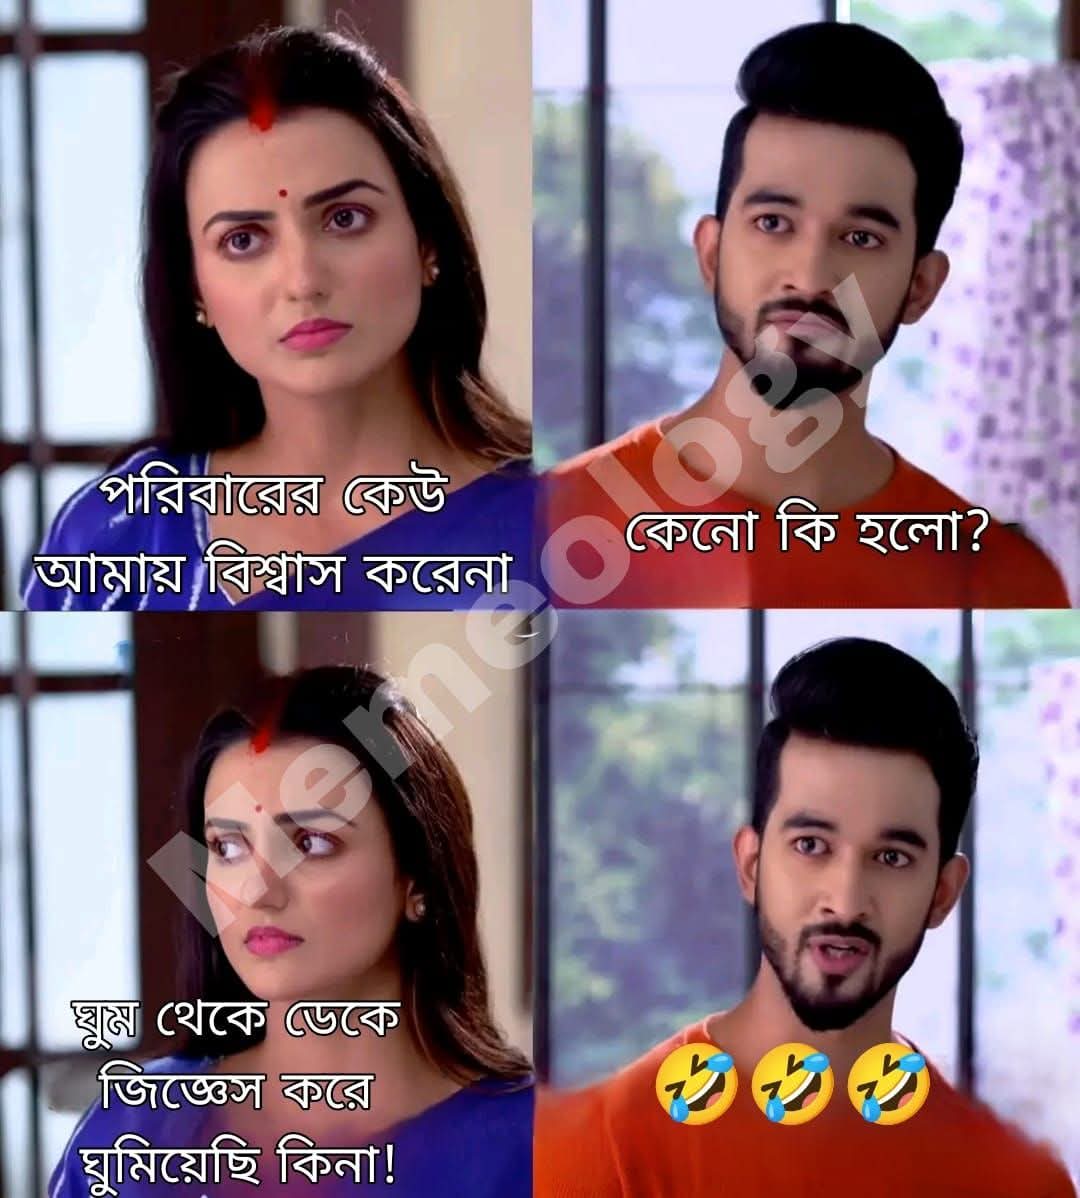
Text: পরিবারের কেউ
আমায় বিশ্বাস করেনা
কেনো কি হলো?
ঘুম থেকে ডেকে
জিজ্ঞেস করে
ঘুমিয়েছি কিনা!
Label: Non Hate